Question: How do you center the text horizontally/vertically in an li element that has a picture background?
For example:

This is my code so far:
'''
#frame {
height: 100%;
}
.frame {
width: 100%;
height: 100%;
padding: 0;
overflow-y: hidden;
}
.frame .slidee {
margin: 0;
padding: 0;
height: 100%;
list-style: none;
}
.frame .slidee li {
float: left;
margin: 0 5px 0 0;
padding: 0;
width: 300px;
height: 98%;
border: solid #CCC 1px;
}
.ad {
background-position: center;
background-size: 100% auto;
}
#ad1 {
background: url("http://blogs.arts.ac.uk/csm/files/2014/03/fashion-revolution.jpg");
}
<div id="frame" class="frame bag_item">
<ul class="slidee">
<li id="ad1"></li>
<li></li>
<li></li>
<li></li>
<li></li>
<li></li>
<li></li>
<li></li>
</ul>
</div>
'''
Fiddle here: <URL>
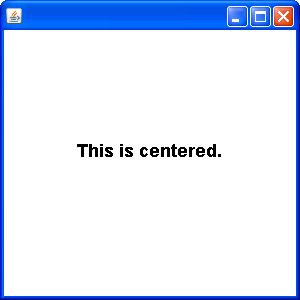
Answer: Simplest thing you can do is to add pseudo-element for help with vertical aligning:
'''
#ad1:after {
content: '';
display: inline-block;
vertical-align: middle;
height: 100%;
}
'''
Why it works like this? Because text content and ':after' pseudo-element becomes sibling inline elements, and since the last is of 100% height and has 'vertical-align: middle;' it automatically forces text to align too.
Check the demo below.
'''
/*
Theme Name:
Theme URI:
Description:
Version: 1.0
Author:
Author URI:
*/
html {
color: #444;
font-size: 100%;
background: #f7f7f7 url(../images/bg.png) repeat center top;
height: 100%;
}
body {
line-height: 1;
text-rendering: optimizeLegibility;
-webkit-font-smoothing: antialiased;
height: 100%;
font-size: 62.5%;
color: #000000;
background-color: rgb(240, 240, 240);
color: #777;
font-family: sans-serif;
}
/* Layout container Style */
#main {
padding-top: 6em;
padding-bottom: 3em;
height: 82%;
width: 97%;
padding-left: 1em;
}
#layout, #menu, #frame, .slidee, .menu-link {
-webkit-transition: all 0.3s ease-in-out;
-moz-transition: all 0.3s ease-out;
-ms-transition: all 0.3s ease-out;
-o-transition: all 0.3s ease-out;
transition: all 0.3s ease-in-out;
}
.pure-img-responsive {
max-width: 100%;
height: auto;
}
#frame {
height: 100%;
}
.frame {
width: 100%;
height: 100%;
padding: 0;
overflow-y: hidden;
}
.frame .slidee {
margin: 0;
padding: 0;
height: 100%;
list-style: none;
}
.frame .slidee li {
float: left;
margin: 0 5px 0 0;
padding: 0;
width: 300px;
height: 98%;
border: solid #CCC 1px;
}
.ad {
background-position: center;
background-size: 100% auto;
}
#ad1 {
background: url("http://blogs.arts.ac.uk/csm/files/2014/03/fashion-revolution.jpg");
text-align: center;
font-size: 20px;
}
#ad1:after {
content: '';
display: inline-block;
vertical-align: middle;
height: 100%;
}
'''
'''
<div id="frame" class="frame bag_item">
<ul class="slidee">
<li id="ad1" class="ad">
SOME TEXT CONTENT
</li>
<li></li>
<li></li>
<li></li>
<li></li>
<li></li>
<li></li>
<li></li>
</ul>
</div>
'''